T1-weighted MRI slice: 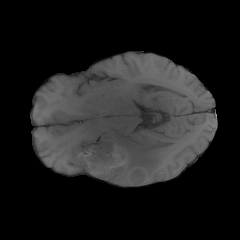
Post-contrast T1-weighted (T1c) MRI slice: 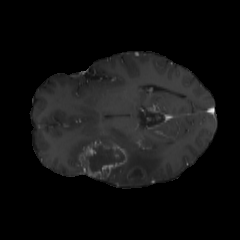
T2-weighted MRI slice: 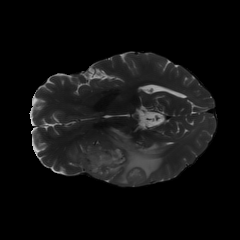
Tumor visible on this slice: yes